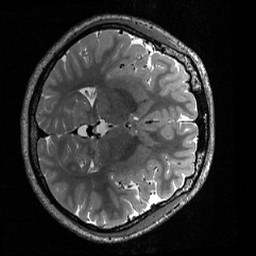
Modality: T2w
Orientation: axial
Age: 21
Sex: female
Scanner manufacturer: siemens
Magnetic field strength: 3 T
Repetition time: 3.2 s
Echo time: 0.56 s